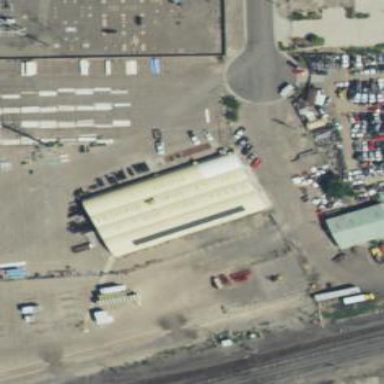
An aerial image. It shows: Industrial building.